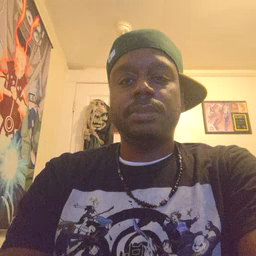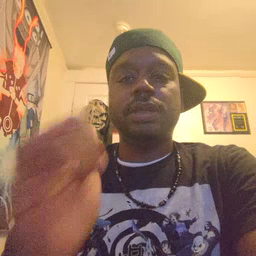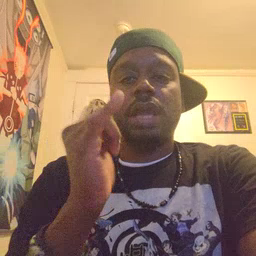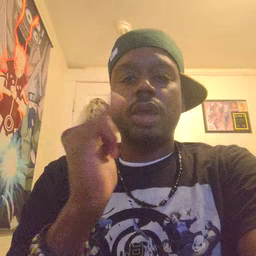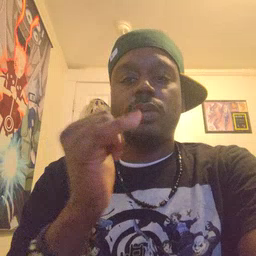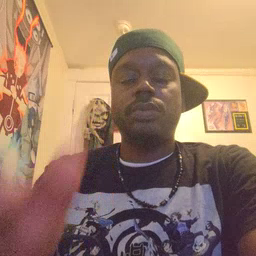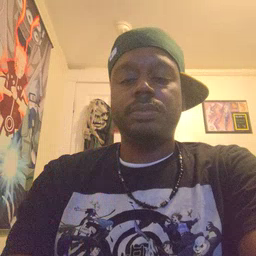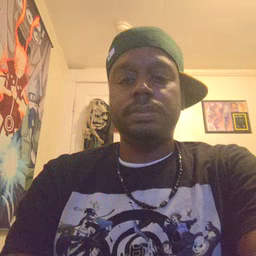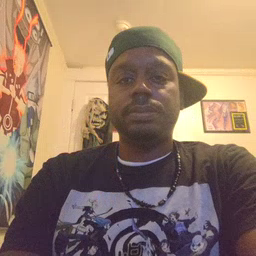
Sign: yellow